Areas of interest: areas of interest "Agricultural Bank of China (Bingtuan Bortala Branch)"
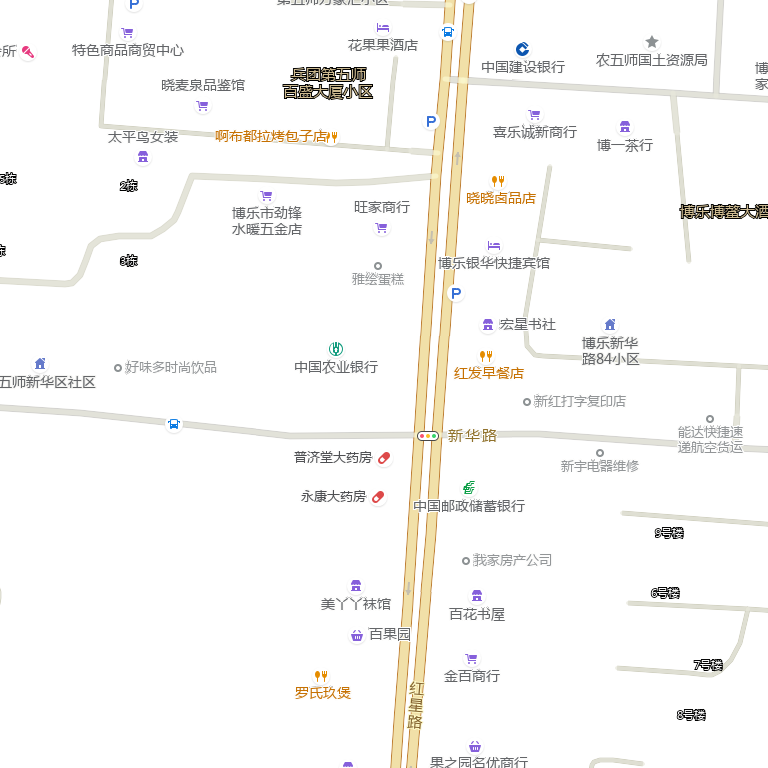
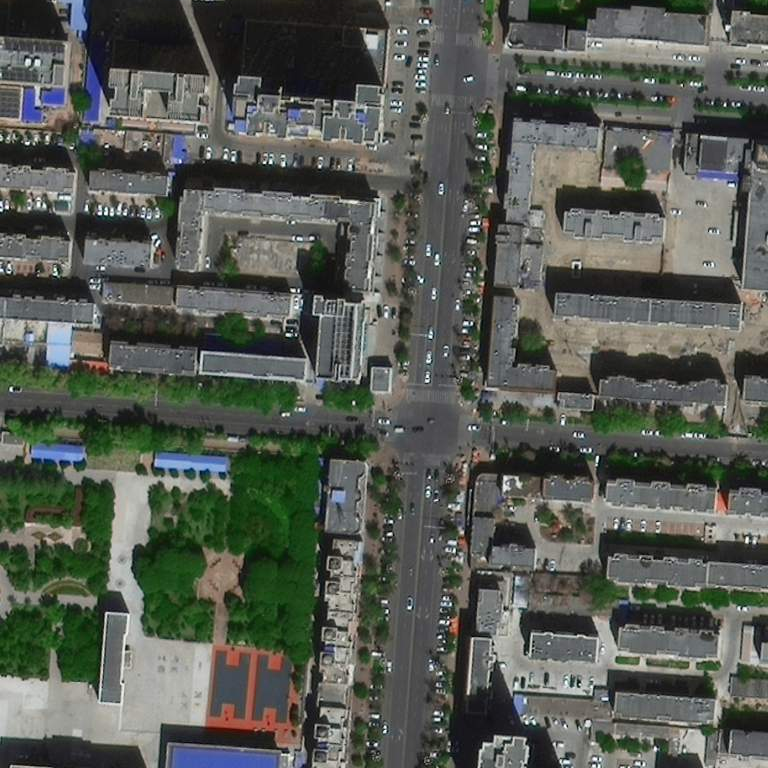